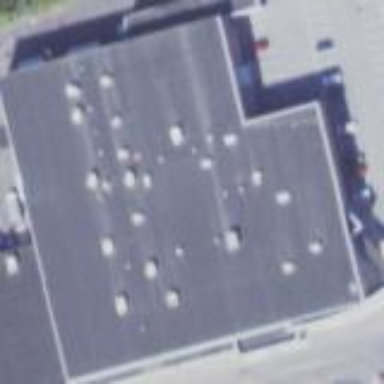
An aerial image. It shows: Cinema building.